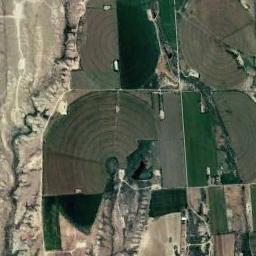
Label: circular_farmland